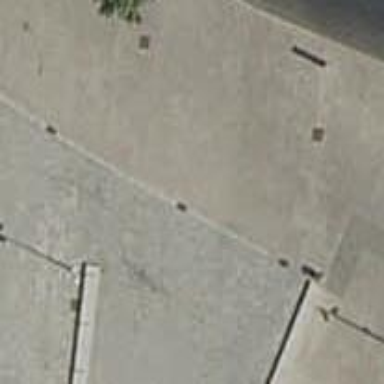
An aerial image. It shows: Footway surfaced with paving stones.